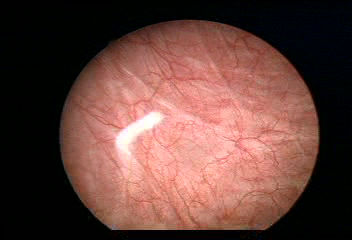
Modality: WLC
Class: Normal mucosa
Bladder cancer association: No